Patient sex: M
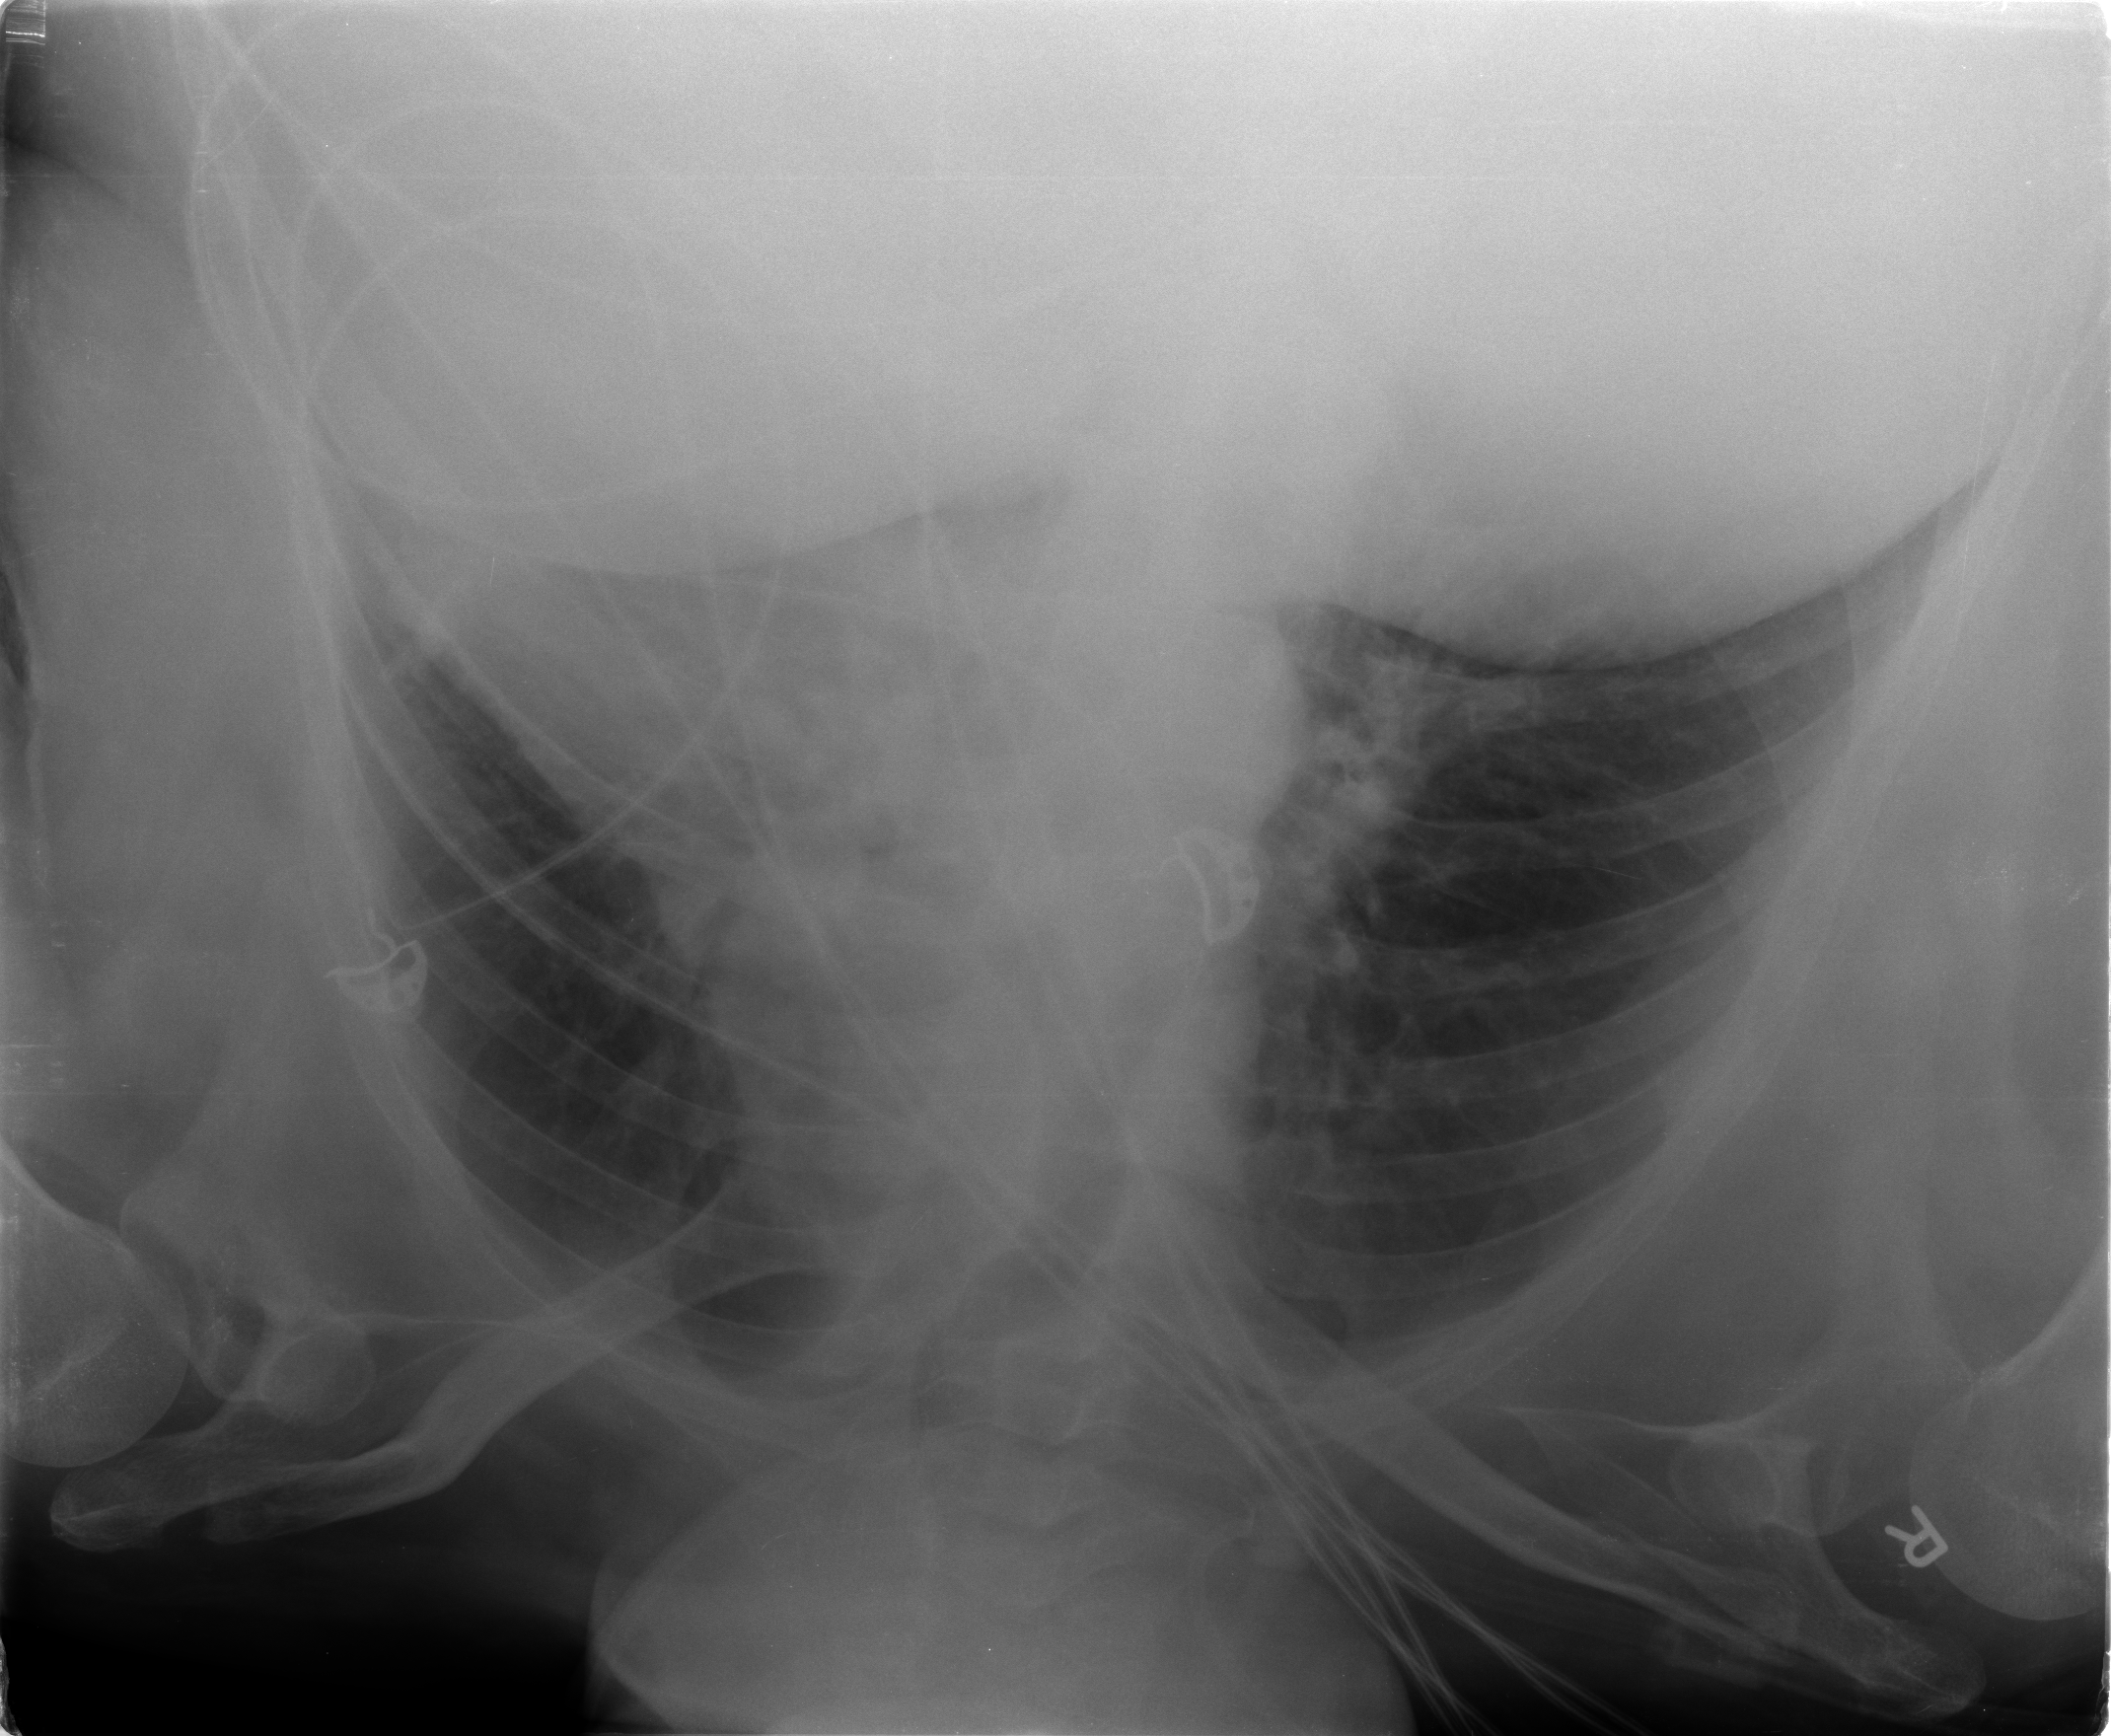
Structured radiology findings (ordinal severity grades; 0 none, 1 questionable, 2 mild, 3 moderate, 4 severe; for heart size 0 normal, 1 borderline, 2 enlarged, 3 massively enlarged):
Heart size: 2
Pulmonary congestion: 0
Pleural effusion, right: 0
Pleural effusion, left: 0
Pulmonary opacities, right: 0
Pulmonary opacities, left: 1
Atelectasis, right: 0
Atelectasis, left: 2